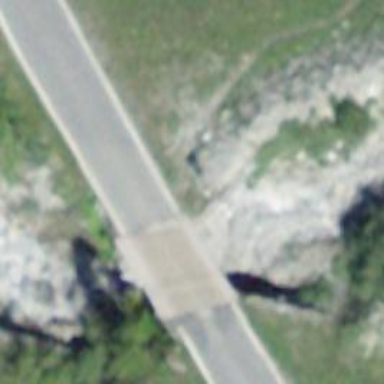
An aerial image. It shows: Tertiary road passing over bridge.